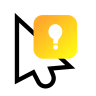
Cursor type: help
OS/theme: linux-xcursor-pro
Variant: white